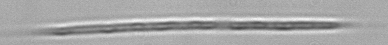
Label: Rhizosolenia